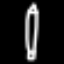
Label: pencil